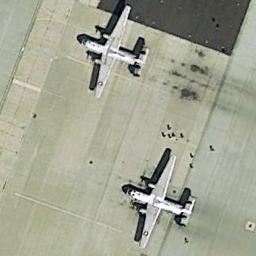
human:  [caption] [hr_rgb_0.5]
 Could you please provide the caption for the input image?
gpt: There are two planes of the same size in a clearing .

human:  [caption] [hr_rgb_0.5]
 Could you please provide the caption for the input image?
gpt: Two planes parked on the open area .

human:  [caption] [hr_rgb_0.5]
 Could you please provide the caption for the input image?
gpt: Two airplanes are parked on the runway .

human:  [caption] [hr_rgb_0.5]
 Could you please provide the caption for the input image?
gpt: Two white planes parked on light gray ground .

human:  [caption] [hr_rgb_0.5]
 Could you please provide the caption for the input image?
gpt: Two planes are in the clearing next to the grass .